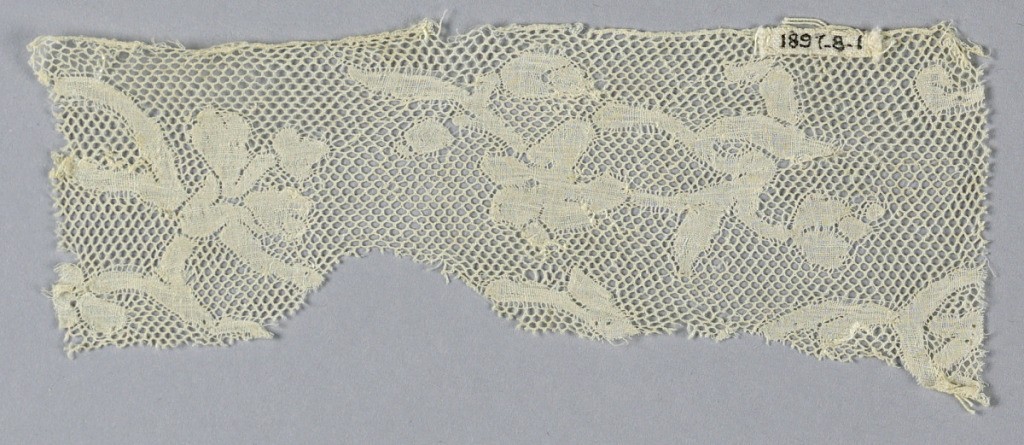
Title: Fragment
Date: late 18th century
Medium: linen Technique: bobbin lace
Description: Fragment of Valenciennes lace has isolated stems with flowers, buds and leaves. Round mesh.